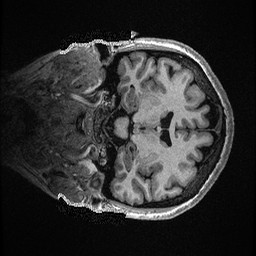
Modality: T1w
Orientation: coronal
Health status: healthy
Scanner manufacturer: ge
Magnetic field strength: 3 T
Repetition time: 0.006952 s
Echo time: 0.00292 s